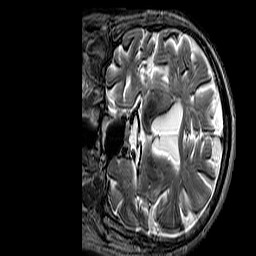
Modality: T2w
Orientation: coronal
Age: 68
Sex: male
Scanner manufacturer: siemens
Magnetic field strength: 3 T
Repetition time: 3.2 s
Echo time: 0.212 s